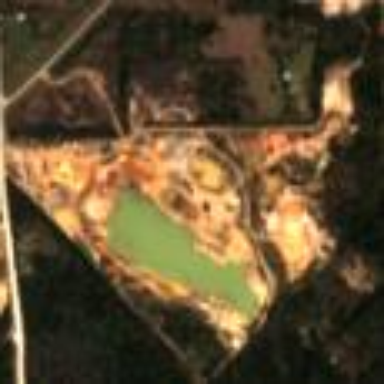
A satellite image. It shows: Quarry area.